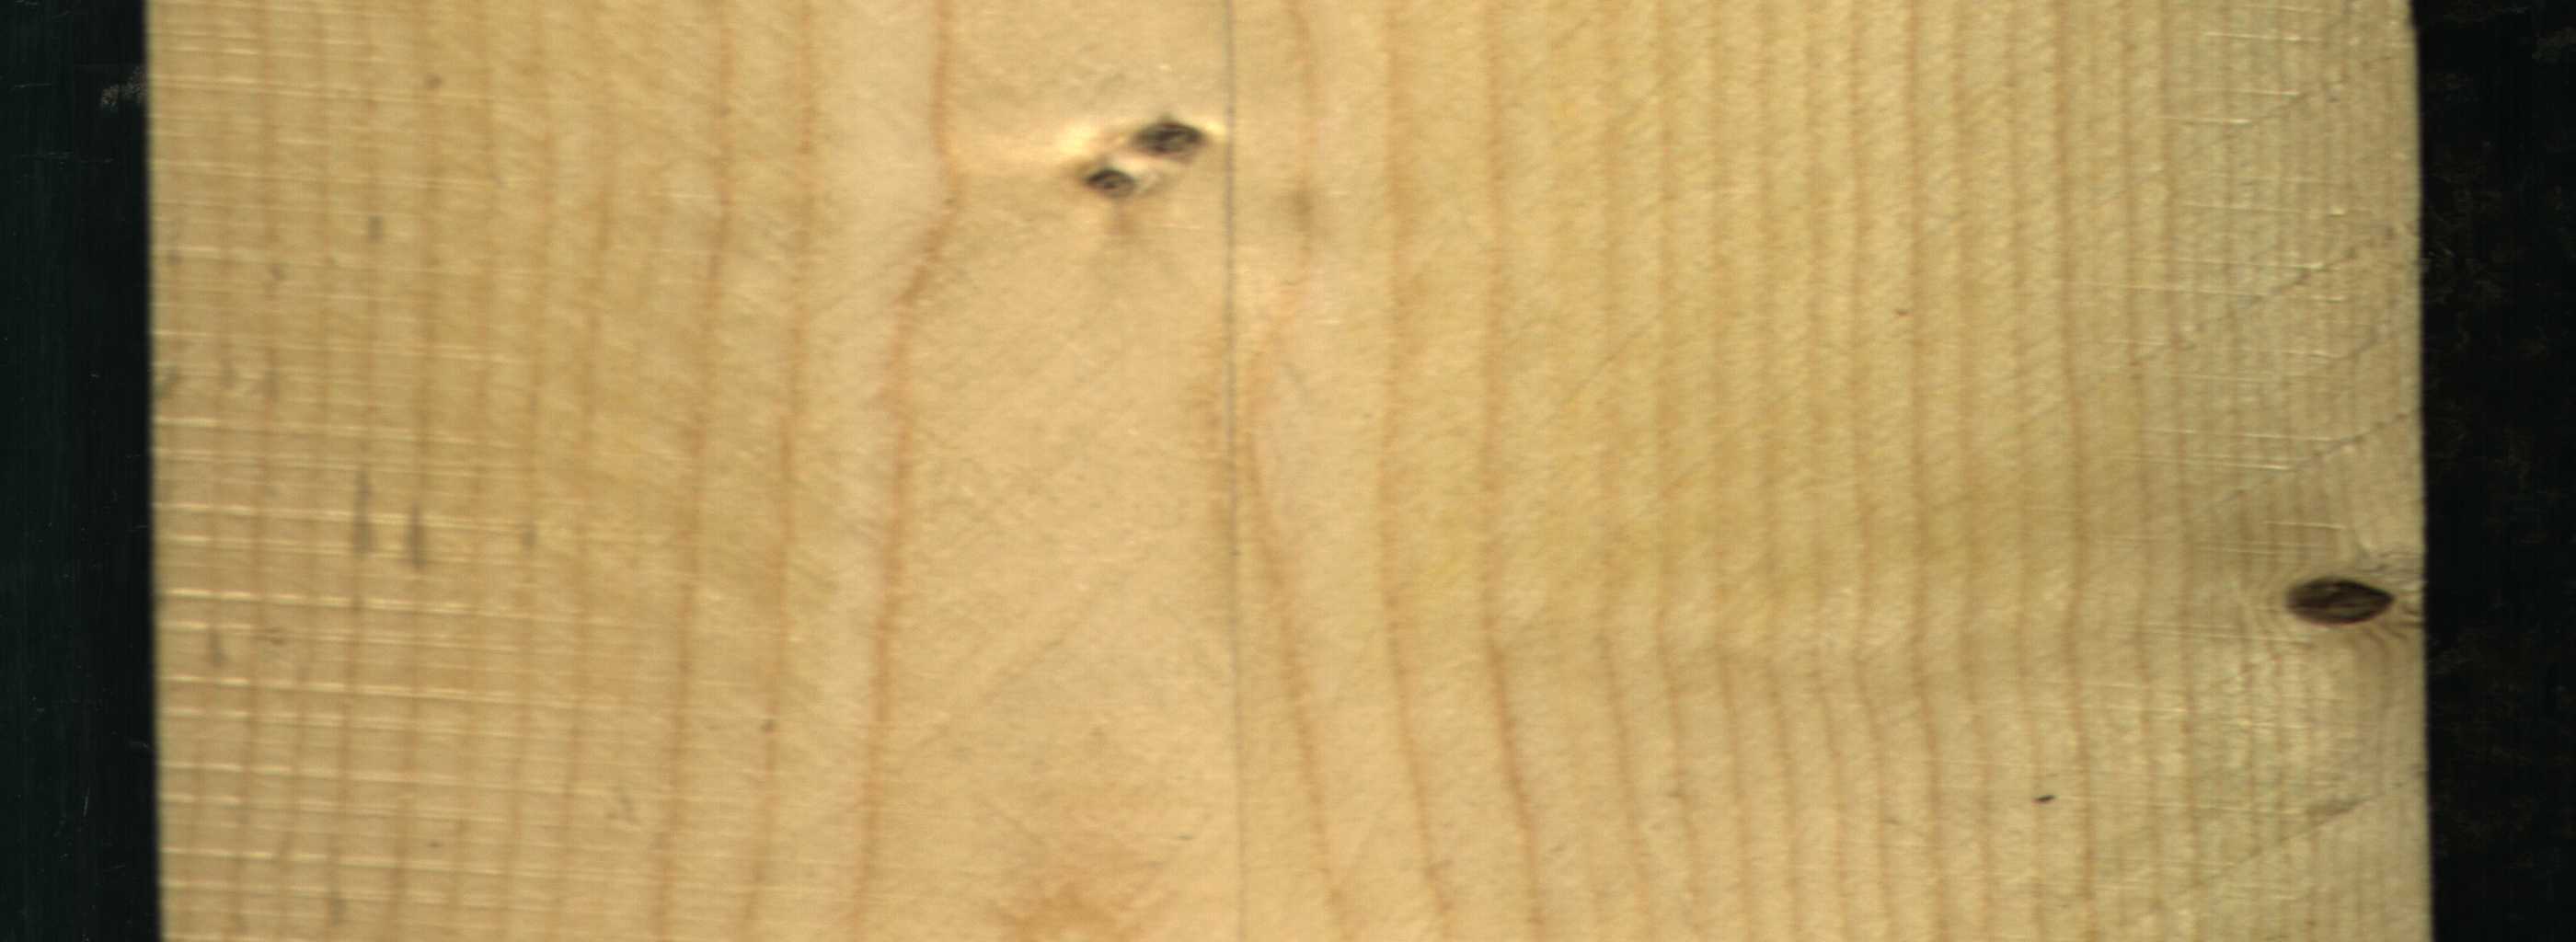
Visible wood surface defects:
Dead_Knot
Live_Knot
Live_Knot